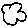
Label: cloud